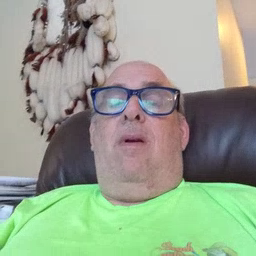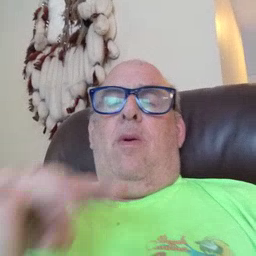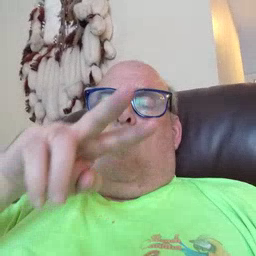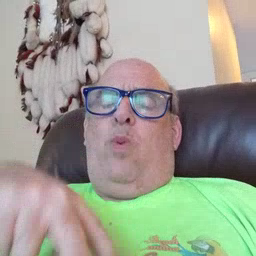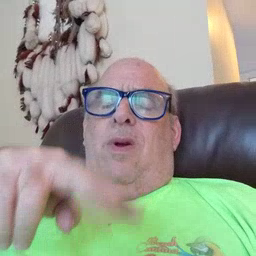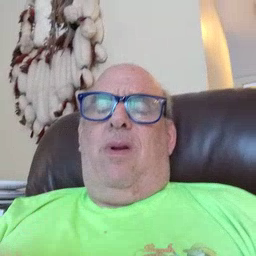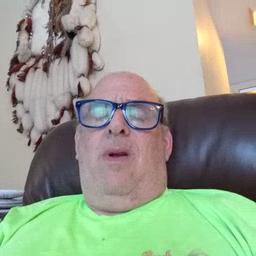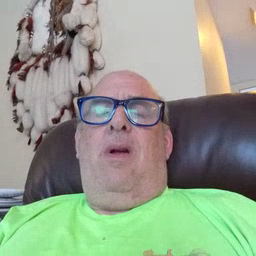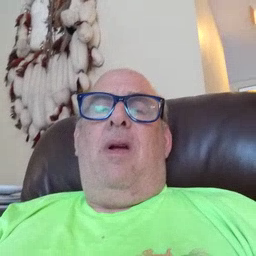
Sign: read